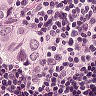
Metastatic tissue present: yes